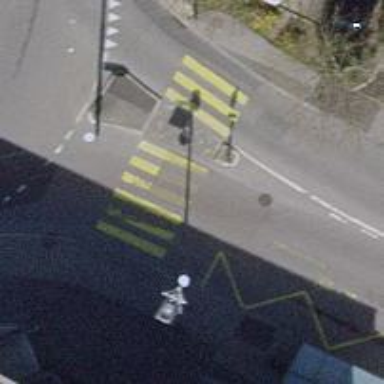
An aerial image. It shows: Zebra crossing on the road.